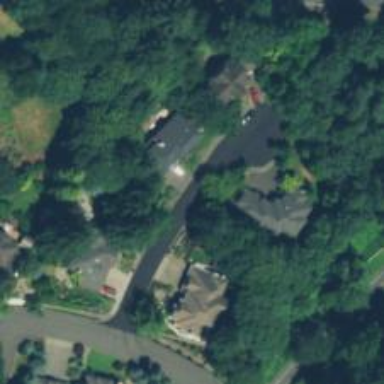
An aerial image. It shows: Residential road with sidewalk on the left.